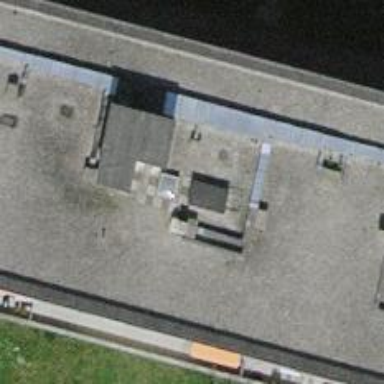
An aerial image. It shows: Apartment building with flat roof.